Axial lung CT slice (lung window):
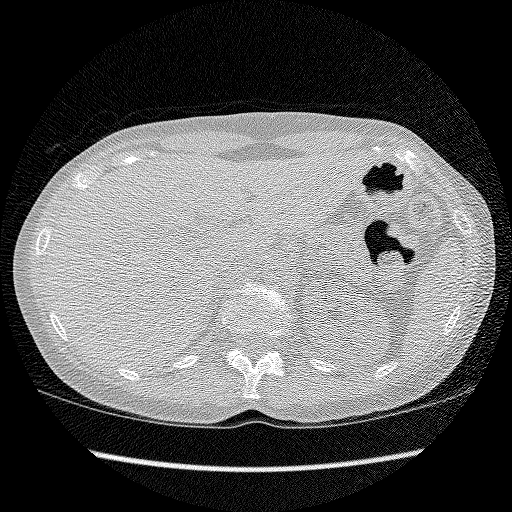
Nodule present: no